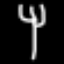
Label: fork